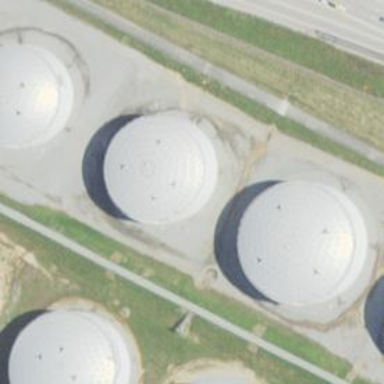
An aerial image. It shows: Storage tank that is man-made.